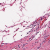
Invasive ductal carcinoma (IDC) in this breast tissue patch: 0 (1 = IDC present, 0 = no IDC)